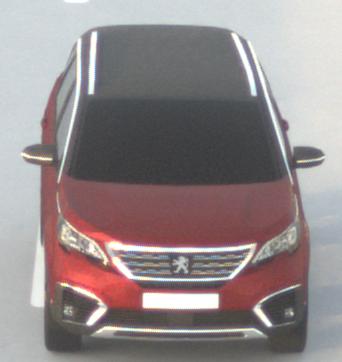
Make: Peugeot
Model: 5008 1.2 PureTech 130 Active
Detailed model: 5008 (II) (03/17 - 09/20)
Model produced from: 2017/03
Model produced until: 2018/07
Doors: 5
Color: red
Road condition: dry road
Daytime: sunrise or sunset
Contrast: low contrast